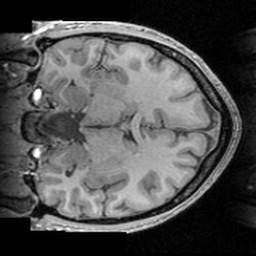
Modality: T1w
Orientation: coronal
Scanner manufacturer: siemens
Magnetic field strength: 3 T
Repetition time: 1.63 s
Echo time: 0.00311 s